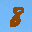
Label: 8